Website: macys
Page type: customer-info-address
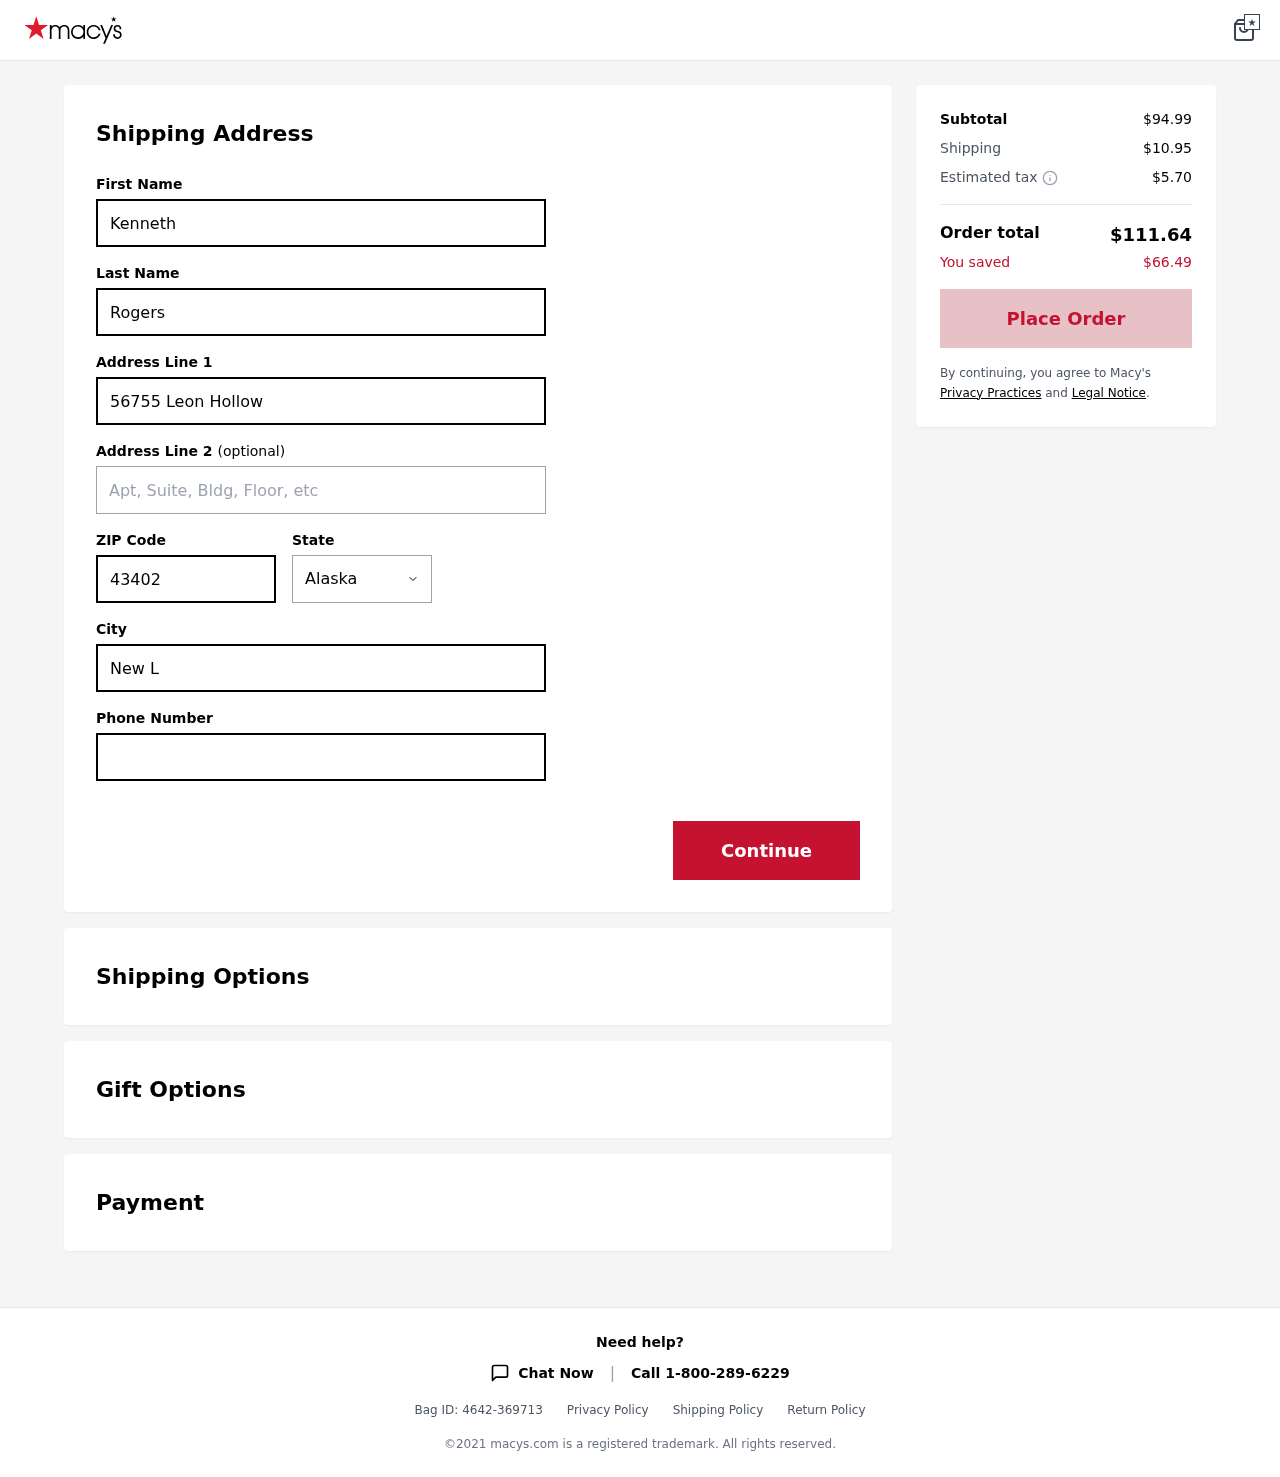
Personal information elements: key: PII_CITY
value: New Larryfurt
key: PII_FIRSTNAME
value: Kenneth
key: PII_LASTNAME
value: Rogers
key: PII_PHONE
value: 8959390084
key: PII_POSTCODE
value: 43402
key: PII_STATE
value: Alaska
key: PII_STREET
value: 56755 Leon Hollow
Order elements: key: ORDER_SUBTOTAL
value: $94.99
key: ORDER_SHIPPING_COST
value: $10.95
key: ORDER_TAX
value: $5.70
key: ORDER_TOTAL
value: $111.64
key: ORDER_SAVINGS
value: $66.49